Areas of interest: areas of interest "Eternal Longevity Hall Mausoleum Garden"
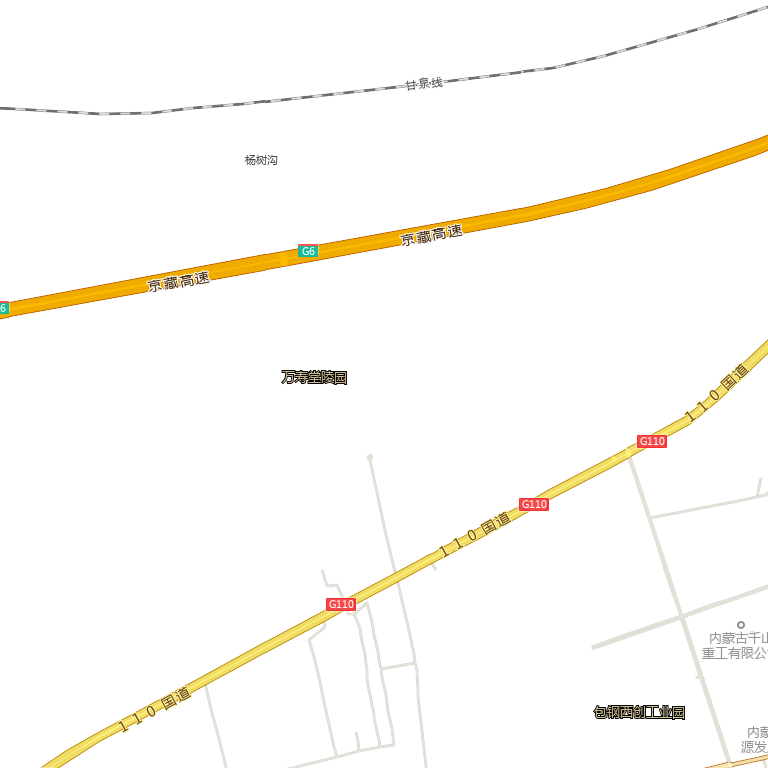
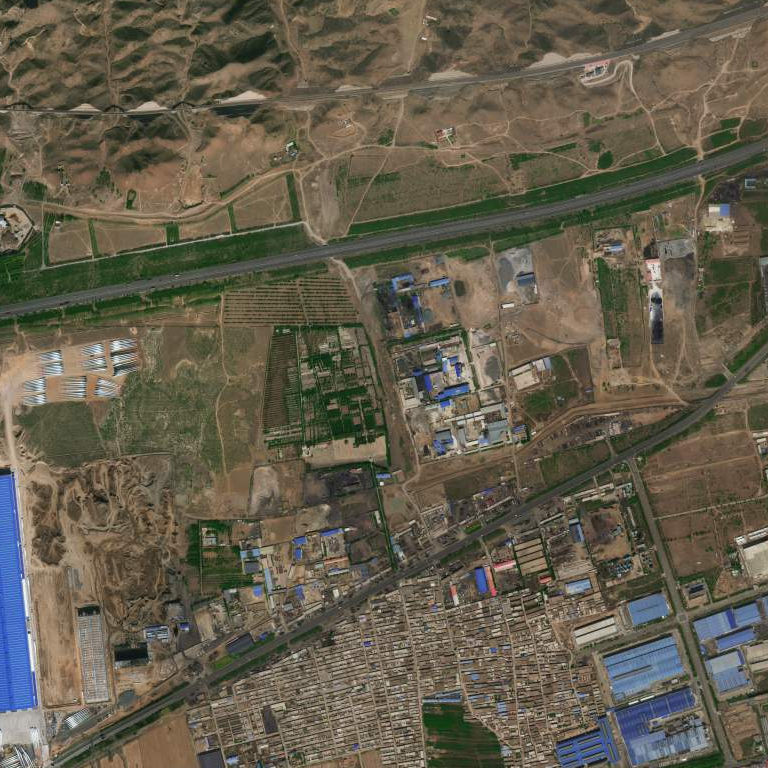